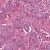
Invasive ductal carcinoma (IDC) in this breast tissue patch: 1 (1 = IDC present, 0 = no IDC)